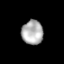
Tissue: lung
Cell type: Epithelial cells
Senescence score: 0.1444
Nuclear area (px): 509
Mean DAPI intensity: 175.253